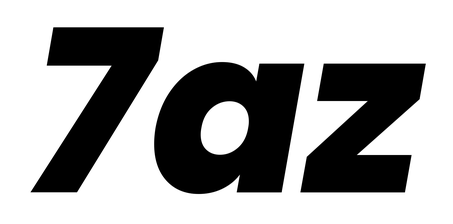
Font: Poppins-ExtraBoldItalic